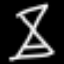
Label: hourglass